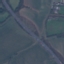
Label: Highway